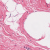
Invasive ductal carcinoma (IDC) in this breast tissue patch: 0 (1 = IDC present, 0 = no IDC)